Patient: sex F, age 61
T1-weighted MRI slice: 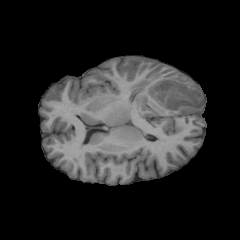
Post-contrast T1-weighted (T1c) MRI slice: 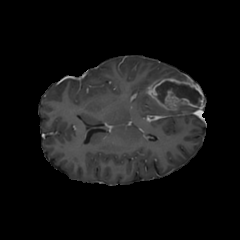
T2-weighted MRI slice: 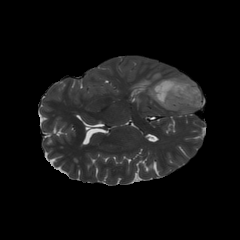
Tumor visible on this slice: yes
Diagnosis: Glioblastoma, IDH-wildtype
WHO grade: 4